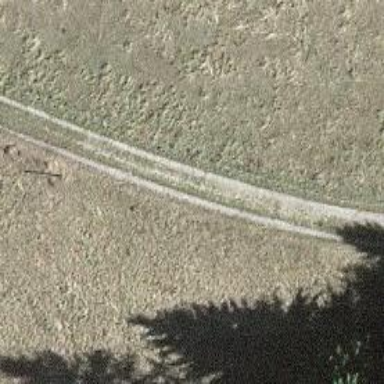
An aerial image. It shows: Grassy path.